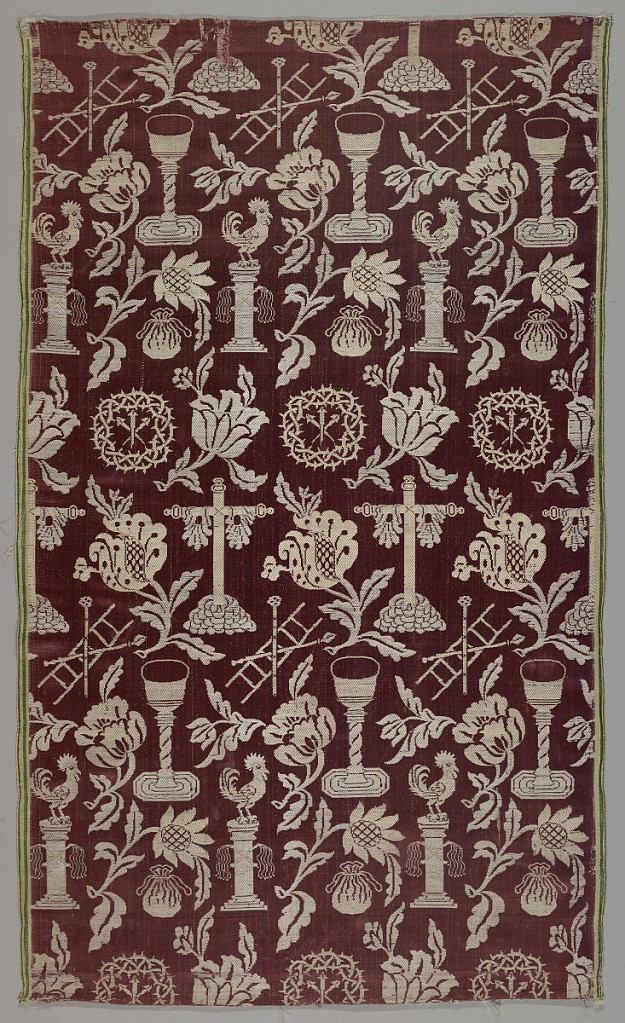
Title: Textile
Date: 17th century
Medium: silk Technique: 7&1 satin weave with weft floats bound in 1+3 twill
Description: White figures on a pinkish-brown ground depicting the emblems of the Passion of Christ. The emblems include the cross, nails, crown of thorns, cock, ladder, bag of silver, cat o' nine tails, and sponge on a stick.  Both selvedges are present,  striped green and white satin.